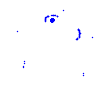
Particle: electron